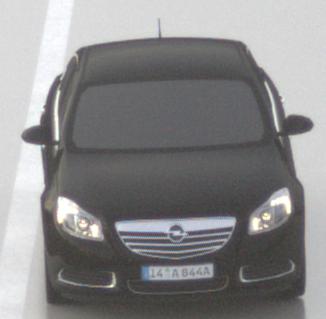
Make: Opel
Model: Insignia 1.6
Detailed model: Insignia (A) Notch Back
Model produced from: 2008/11
Model produced until: 2008/12
Doors: 4
Color: black
Road condition: wet road
Daytime: sunrise or sunset
Contrast: low contrast